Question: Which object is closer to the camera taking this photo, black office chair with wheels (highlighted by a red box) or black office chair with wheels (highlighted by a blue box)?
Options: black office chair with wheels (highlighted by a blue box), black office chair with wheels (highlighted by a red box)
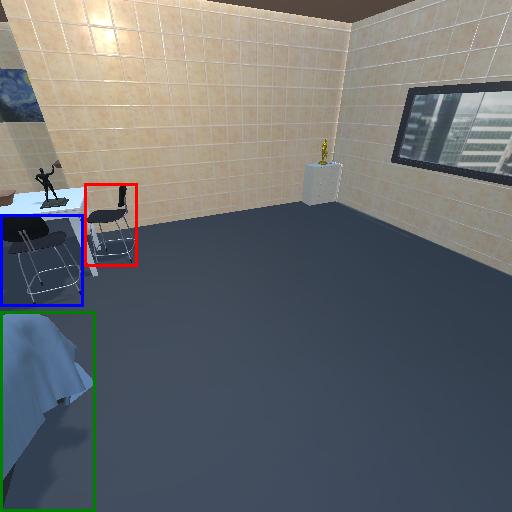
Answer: black office chair with wheels (highlighted by a blue box)